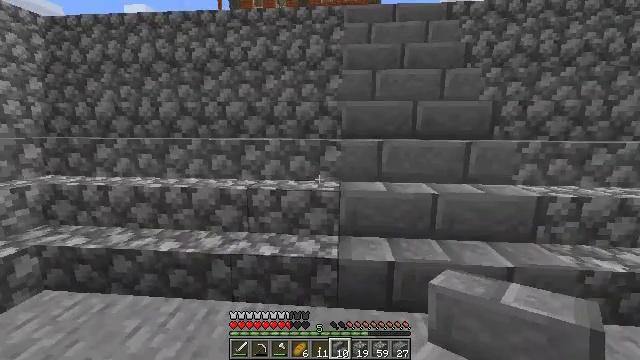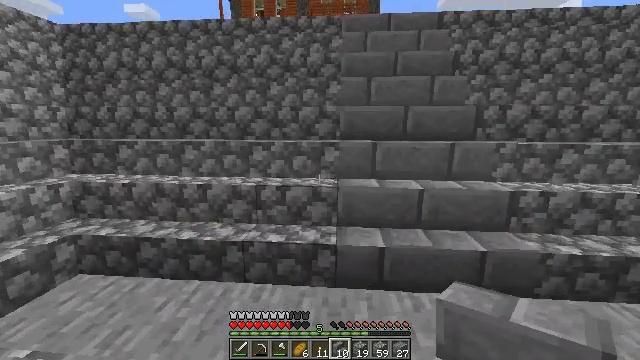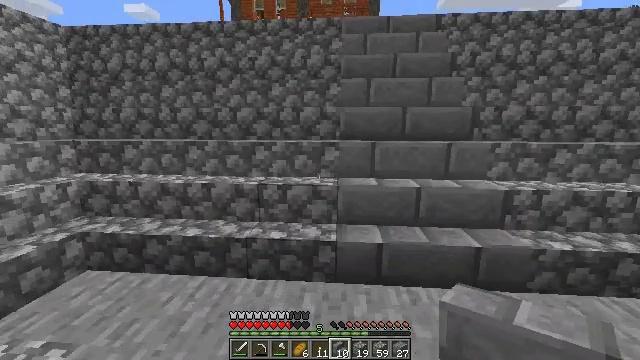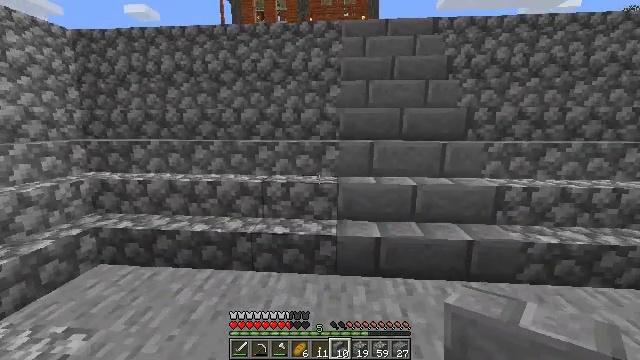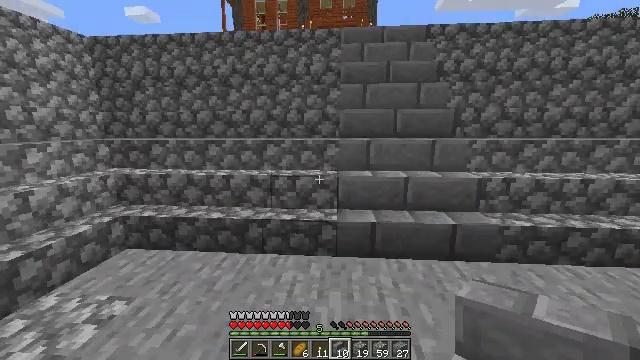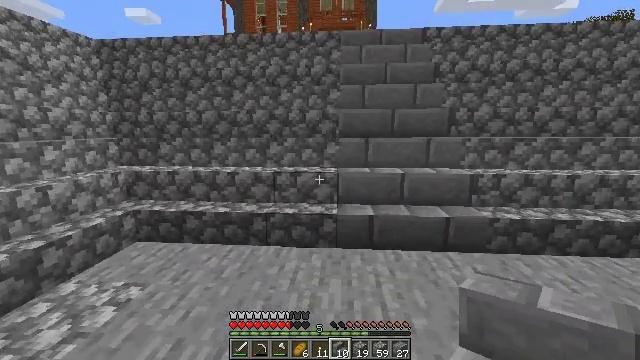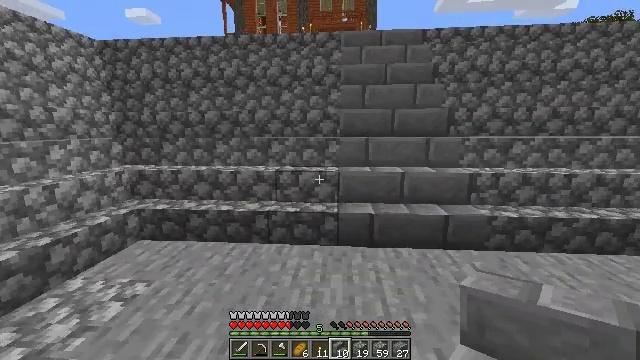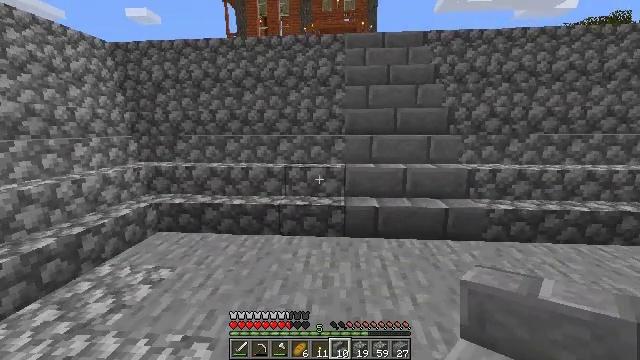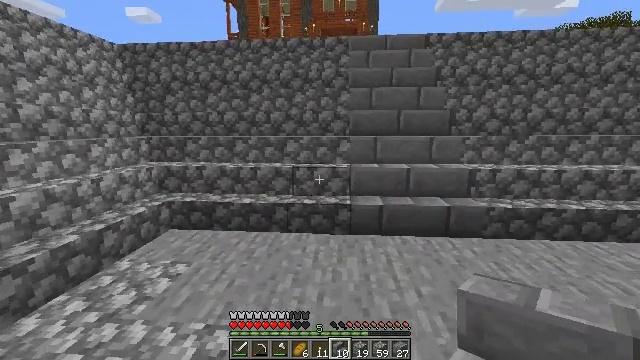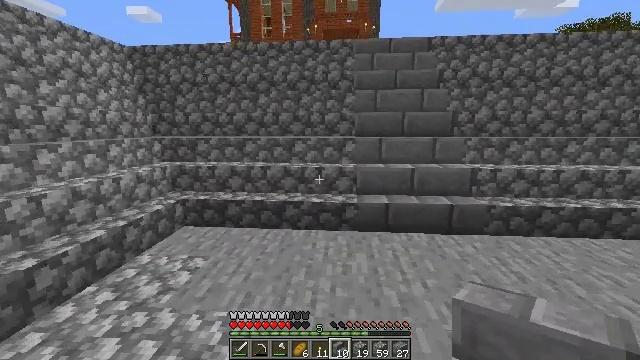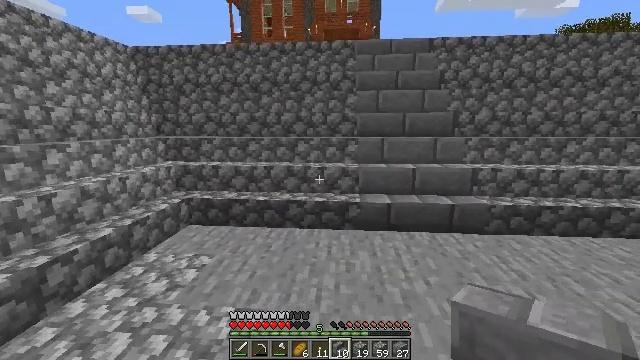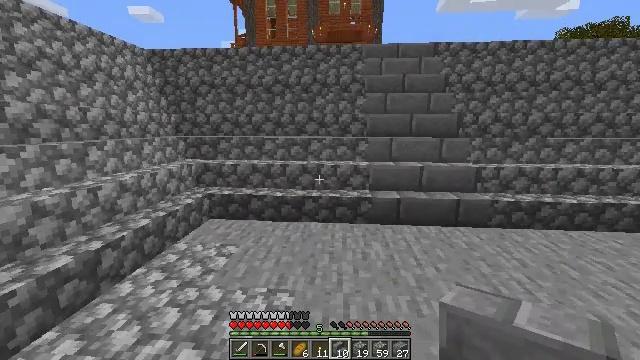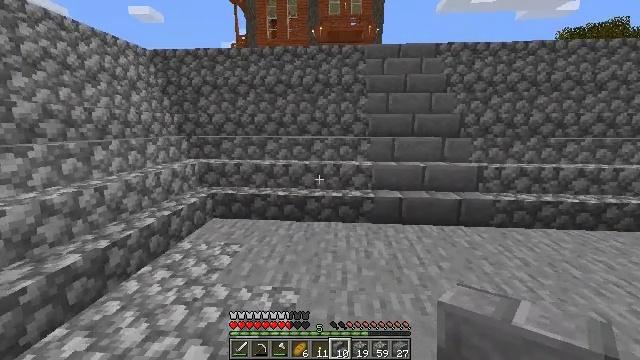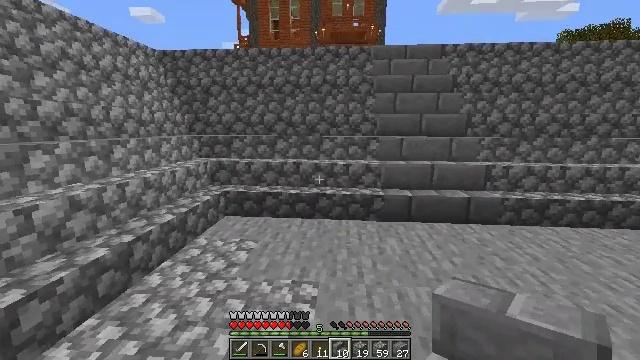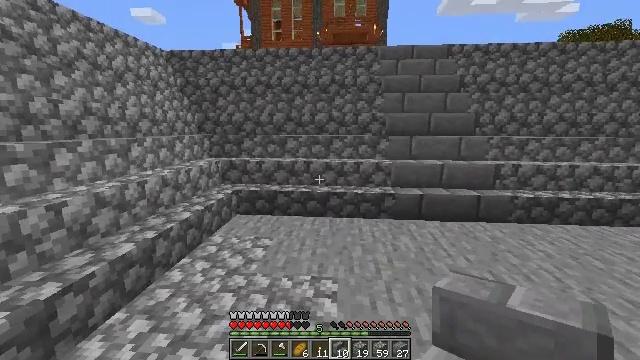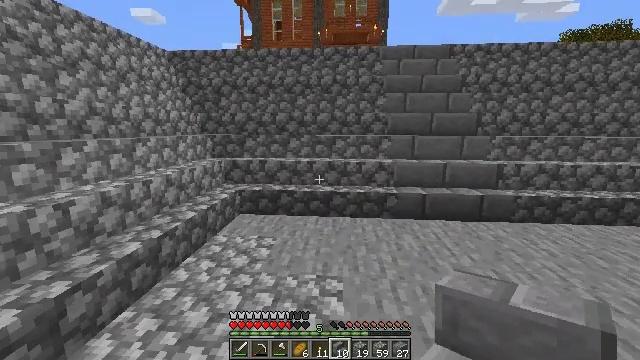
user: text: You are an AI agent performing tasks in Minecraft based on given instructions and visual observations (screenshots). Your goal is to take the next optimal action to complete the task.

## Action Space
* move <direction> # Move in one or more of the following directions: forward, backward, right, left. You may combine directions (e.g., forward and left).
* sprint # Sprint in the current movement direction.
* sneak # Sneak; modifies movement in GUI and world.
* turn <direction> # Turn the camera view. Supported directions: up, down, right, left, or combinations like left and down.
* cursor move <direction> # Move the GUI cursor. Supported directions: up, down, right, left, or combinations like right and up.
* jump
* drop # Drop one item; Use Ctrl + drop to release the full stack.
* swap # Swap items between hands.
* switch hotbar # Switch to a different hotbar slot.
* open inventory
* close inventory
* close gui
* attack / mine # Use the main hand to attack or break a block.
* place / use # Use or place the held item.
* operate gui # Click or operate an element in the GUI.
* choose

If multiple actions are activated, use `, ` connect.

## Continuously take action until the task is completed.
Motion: motion action
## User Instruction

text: Collect the cobblestone stairs.
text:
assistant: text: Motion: move back
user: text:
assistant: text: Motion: move back
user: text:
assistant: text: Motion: move back
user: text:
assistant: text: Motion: move back
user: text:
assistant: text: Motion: move back
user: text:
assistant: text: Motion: move back and move left
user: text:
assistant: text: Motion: move back and move left
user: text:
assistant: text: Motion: move back and move left
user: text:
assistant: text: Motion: move back and move left
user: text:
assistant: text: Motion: move back and move left
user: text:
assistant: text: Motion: move back and move left
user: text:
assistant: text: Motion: move left
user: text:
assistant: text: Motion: move left
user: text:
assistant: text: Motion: no_op
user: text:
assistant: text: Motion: no_op
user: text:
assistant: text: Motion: no_op
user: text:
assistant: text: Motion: switch to hotbar 2
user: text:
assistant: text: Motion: switch to hotbar 2
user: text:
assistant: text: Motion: switch to hotbar 2
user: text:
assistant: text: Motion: switch to hotbar 2
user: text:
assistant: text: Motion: no_op
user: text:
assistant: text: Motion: no_op
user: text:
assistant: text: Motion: no_op
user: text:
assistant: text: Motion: no_op
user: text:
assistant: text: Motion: move forward
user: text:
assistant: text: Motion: move forward
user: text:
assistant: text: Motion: move forward
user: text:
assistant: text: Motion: move forward
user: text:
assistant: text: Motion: move forward
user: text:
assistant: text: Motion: move forward, turn right and down